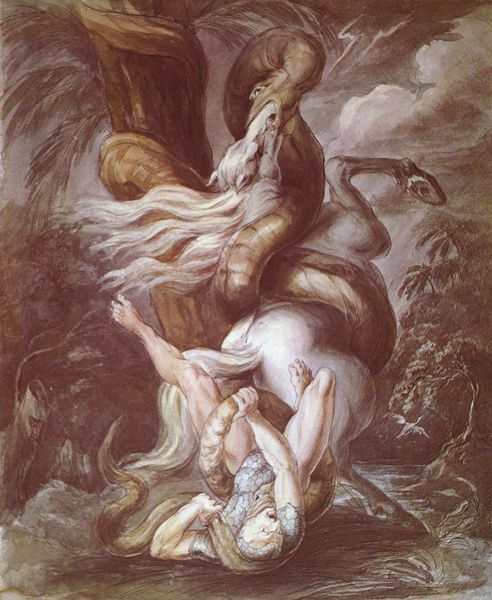
Titel: Reiter von Riesenschlange überfallen
Künstler: Johann Heinrich Füssli
Standort: Zürich.
Institution: Kunsthaus
Schlagwörter: baum, blätter, dunkel, gemälde, gewitter, himmel, kampf, kopf, laub, mann, nackt, vogel, wasser, weiß, wolken, bäume, landschaft, braun, frau, grau, zeichnung, boa, tiere, wolke, malerei, arm, arme, barock, mensch, tod, tof, öl, baumstamm, natur, wind, busch, gebüsch, sträucher, boden, pflanzen, wald, pferd, reiter, beine, bewegt, huf, hufe, ritt, schweif, liegen, düster, dunst, angst, sturm, unglück, untergang, wetter, palme, schenkel, fallen, regen, muskulös, barfuss, blitze, wälder, gefahr, faust, schlange, dämon, mythologie, ritter, rüstung, schimmel, hufen, blitz, muskel, fressen, sturz, siegfried, winden, schrei, drama, ungeheuer, drachen, gefallen, biss, einhorn, drache, schlingen, steigen, hydra, ringen, untier, würgen, mal, umschlungen, bäme, verschlingen, schlucken, ringeln, wegschauen, tog, würgeschlange, erdrücken, saulus, kobra, erwürgen, fischhaut, windet, abwurf, abwerfen, dunkel weiß, riesenschöange, fuchur, dachekampf